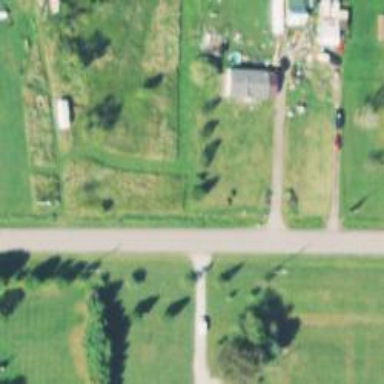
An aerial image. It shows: Driveway leading to service road.